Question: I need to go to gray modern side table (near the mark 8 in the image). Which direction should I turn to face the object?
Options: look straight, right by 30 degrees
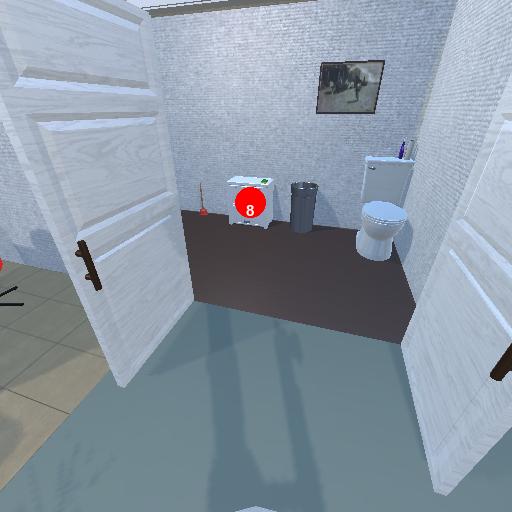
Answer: look straight